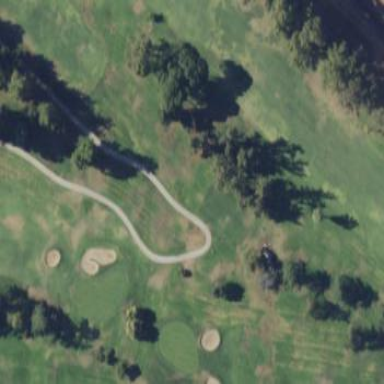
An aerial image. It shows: Rough area in golf course.